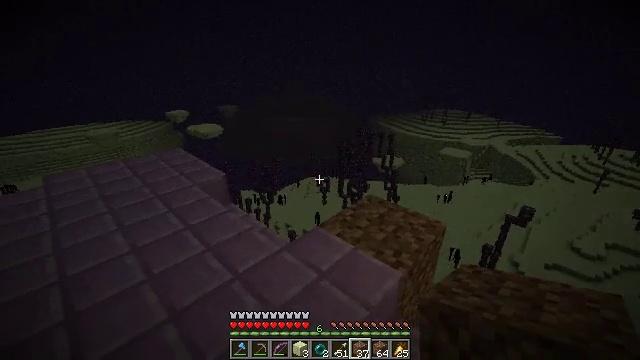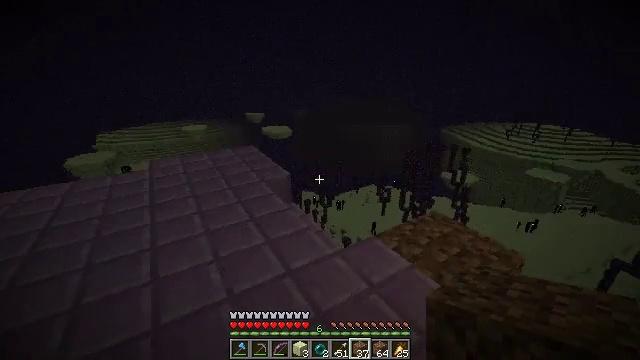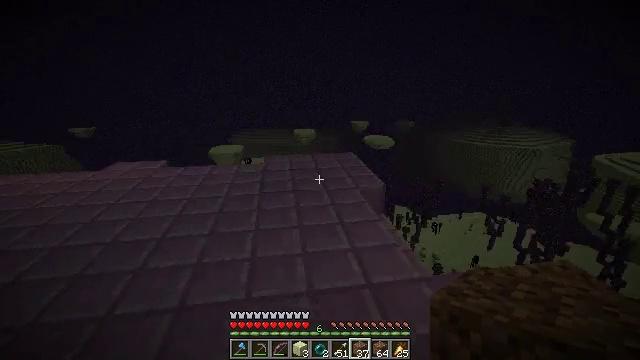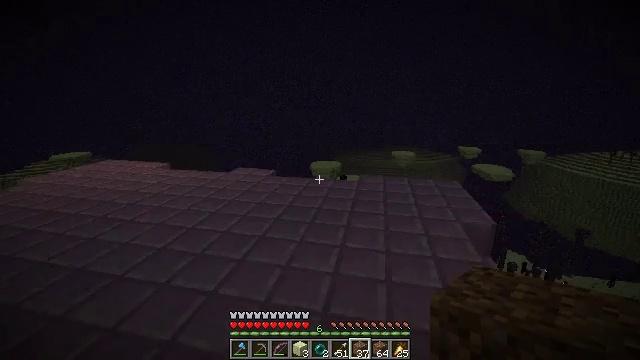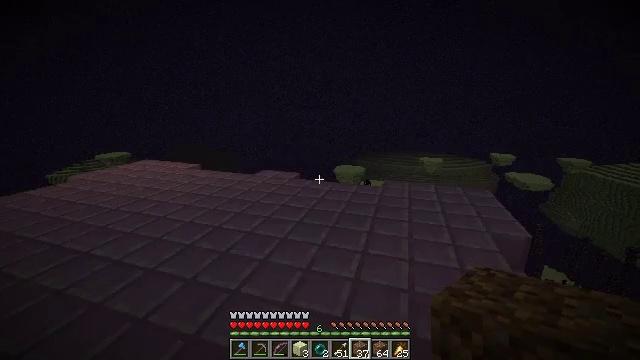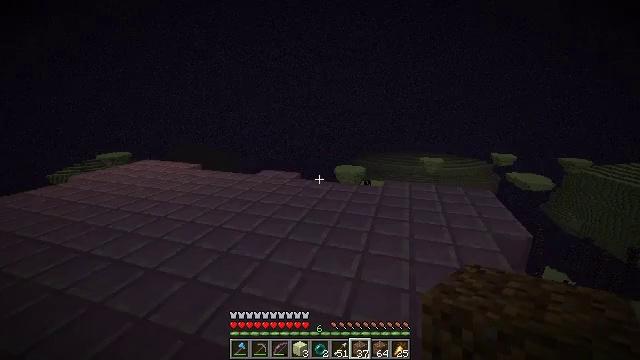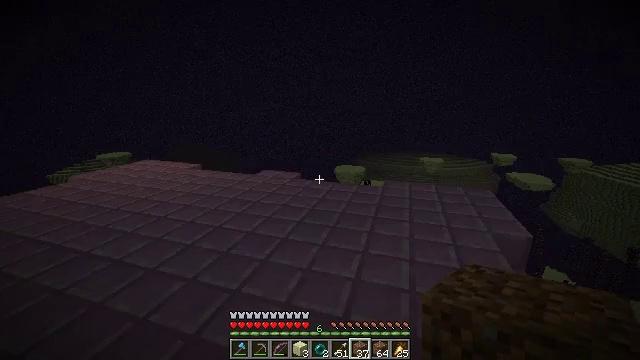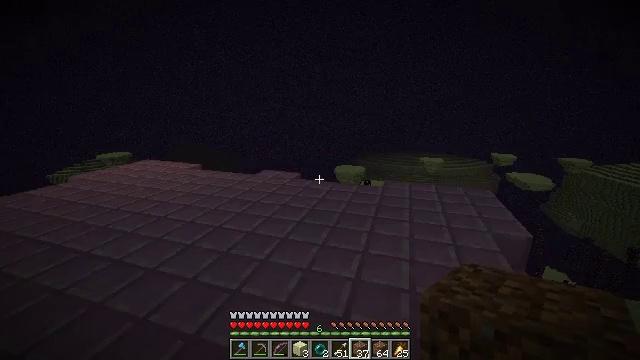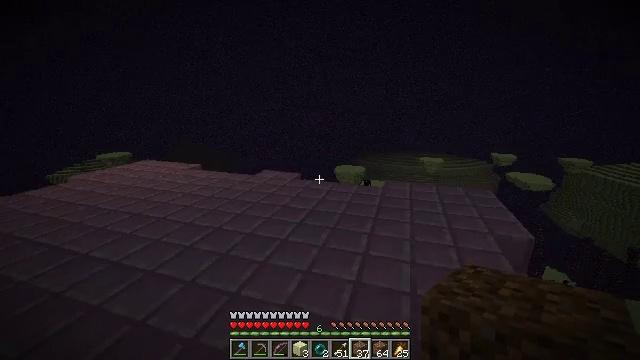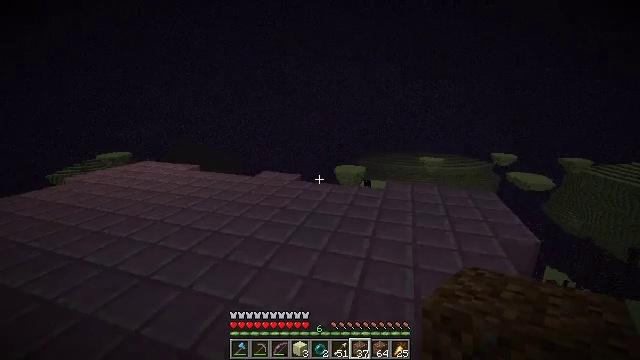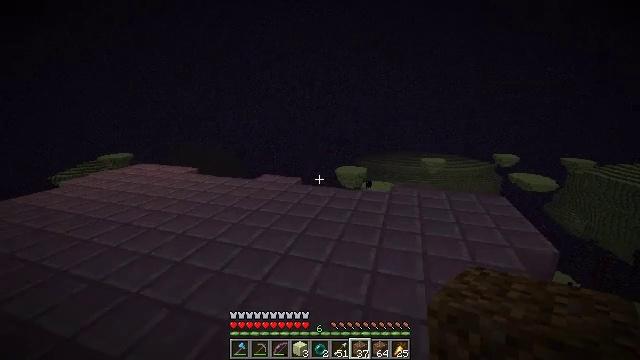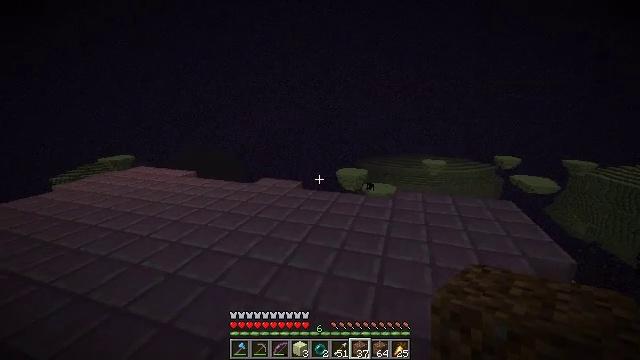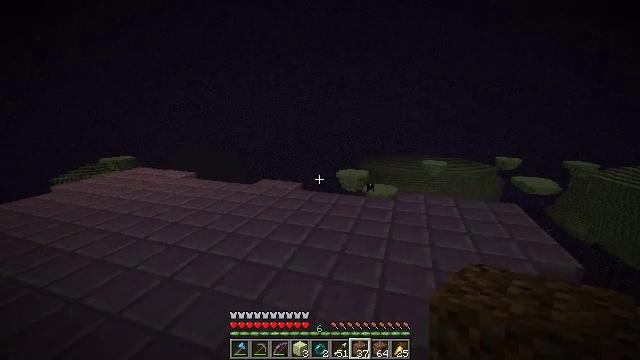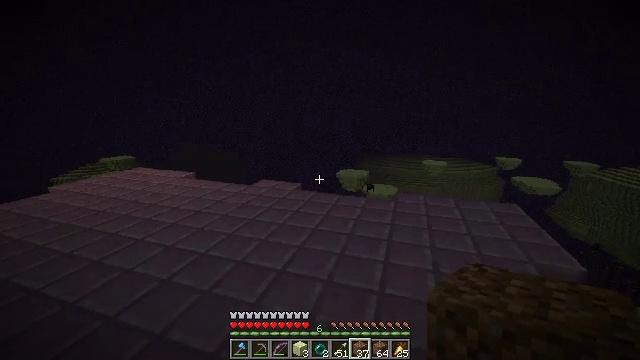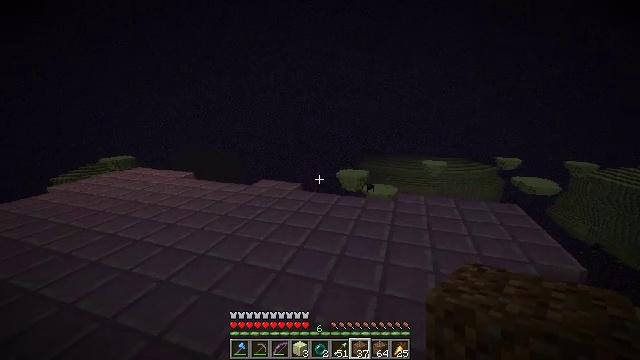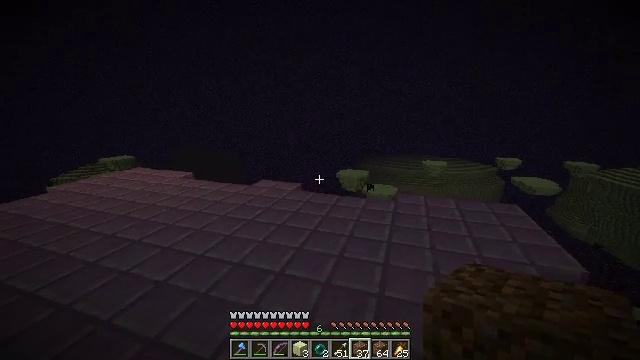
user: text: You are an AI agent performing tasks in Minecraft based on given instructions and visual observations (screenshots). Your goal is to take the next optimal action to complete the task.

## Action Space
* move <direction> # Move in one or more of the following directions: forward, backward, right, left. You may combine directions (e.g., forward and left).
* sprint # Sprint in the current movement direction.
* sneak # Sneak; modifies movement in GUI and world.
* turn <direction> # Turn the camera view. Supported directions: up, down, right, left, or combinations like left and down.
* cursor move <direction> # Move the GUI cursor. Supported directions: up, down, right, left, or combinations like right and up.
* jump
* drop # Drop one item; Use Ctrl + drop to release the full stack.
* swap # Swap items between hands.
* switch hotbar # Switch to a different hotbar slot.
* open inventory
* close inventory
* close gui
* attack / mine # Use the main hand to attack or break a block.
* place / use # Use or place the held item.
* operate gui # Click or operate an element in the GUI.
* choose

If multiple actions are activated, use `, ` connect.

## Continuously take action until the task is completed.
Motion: motion action
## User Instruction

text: Mine the purpur block.
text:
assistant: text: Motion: turn left and up
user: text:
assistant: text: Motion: turn left and up
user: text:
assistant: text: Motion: turn left and up
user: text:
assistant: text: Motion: turn left
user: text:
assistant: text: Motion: no_op
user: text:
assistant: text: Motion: no_op
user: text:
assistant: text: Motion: no_op
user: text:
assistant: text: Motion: move forward
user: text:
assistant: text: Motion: move forward
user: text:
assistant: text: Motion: move forward
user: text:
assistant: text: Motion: no_op
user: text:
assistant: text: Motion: no_op
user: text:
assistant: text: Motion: no_op
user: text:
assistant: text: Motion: no_op
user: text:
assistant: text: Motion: no_op
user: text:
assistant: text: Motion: no_op
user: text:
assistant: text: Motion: no_op
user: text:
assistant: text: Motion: no_op
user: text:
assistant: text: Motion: no_op
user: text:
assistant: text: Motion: no_op
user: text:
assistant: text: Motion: no_op
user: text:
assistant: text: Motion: no_op
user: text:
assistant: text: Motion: no_op
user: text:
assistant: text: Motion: no_op
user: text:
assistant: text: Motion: no_op
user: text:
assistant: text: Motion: no_op
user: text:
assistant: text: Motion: no_op
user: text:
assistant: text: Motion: no_op
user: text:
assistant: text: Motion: no_op
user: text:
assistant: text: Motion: no_op